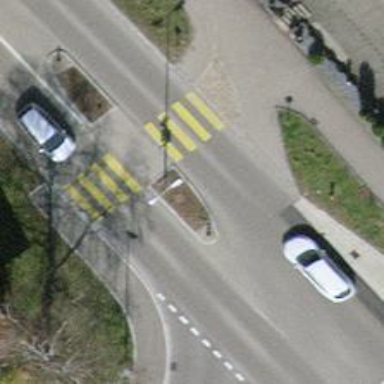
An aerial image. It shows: Uncontrolled zebra crossing with central island.